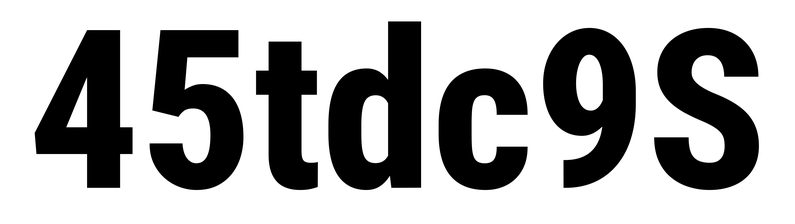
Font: Roboto_Condensed_ExtraBold